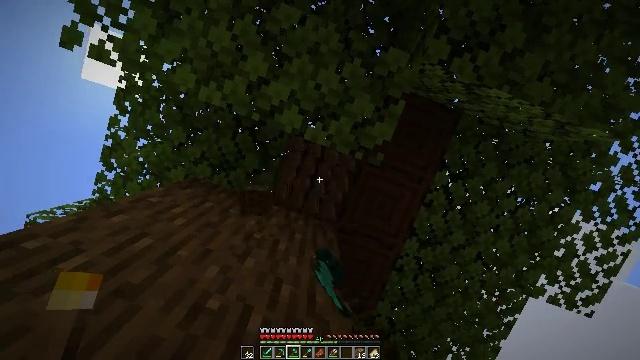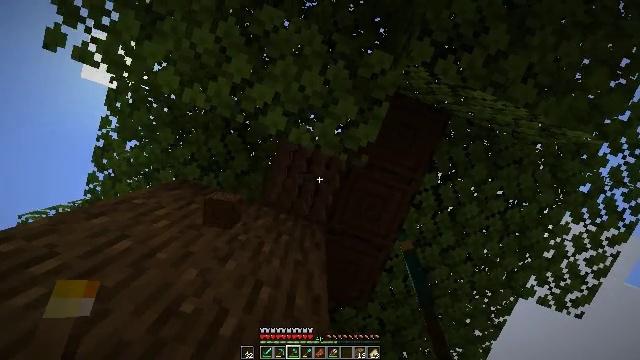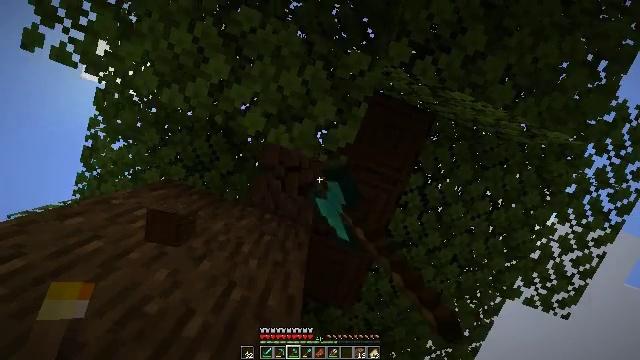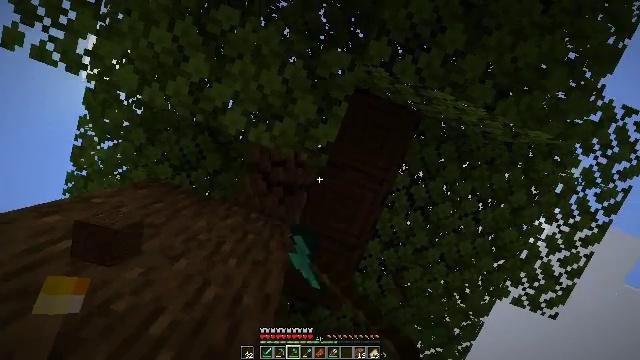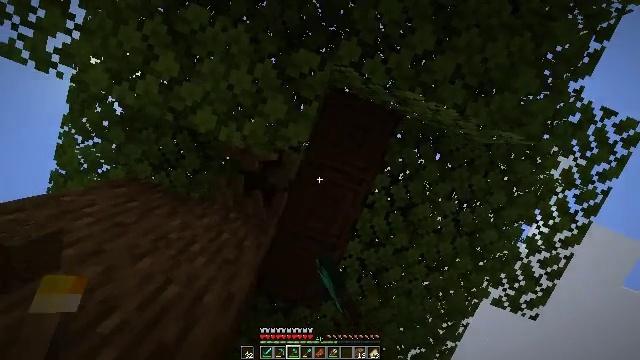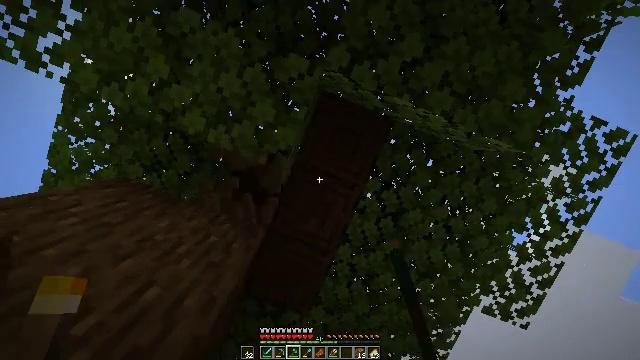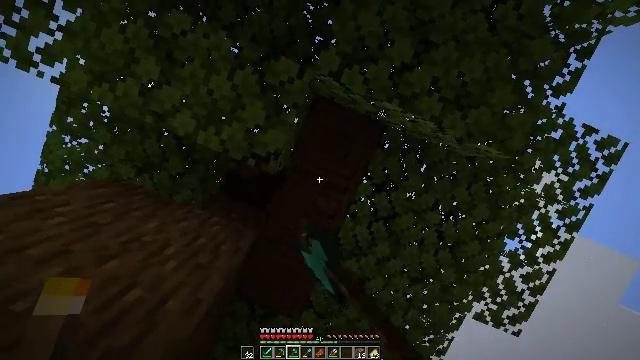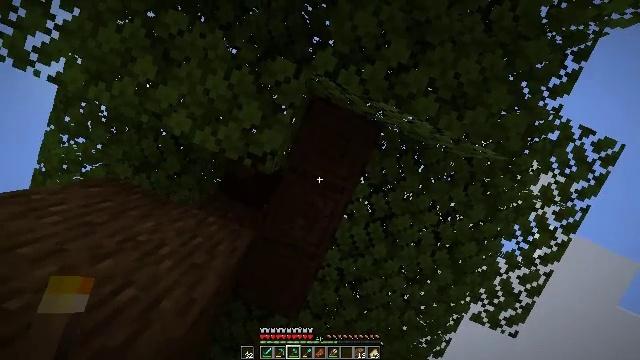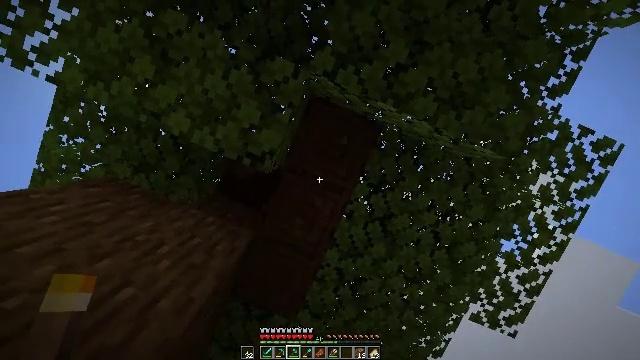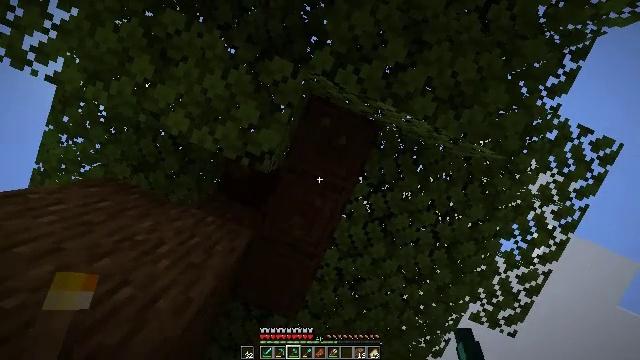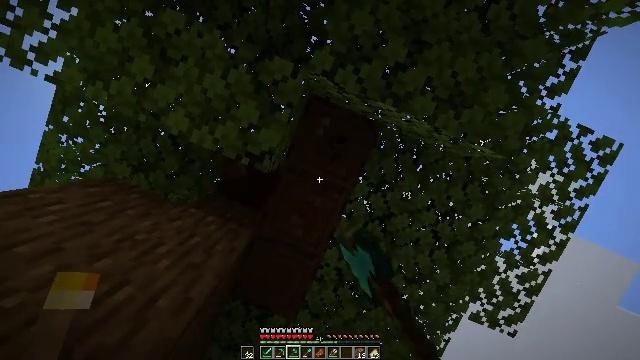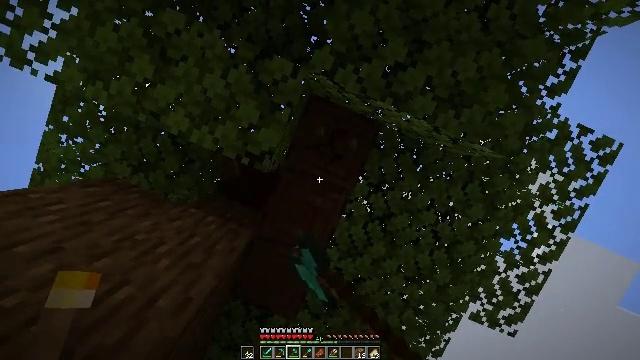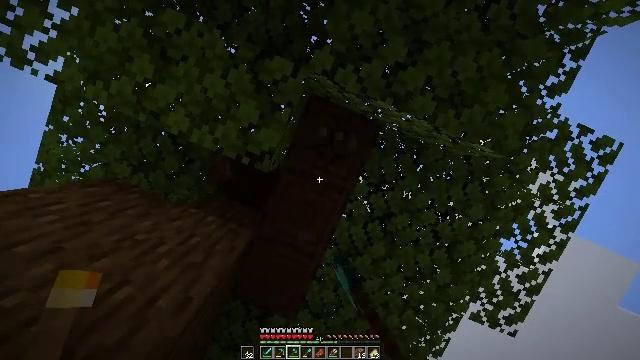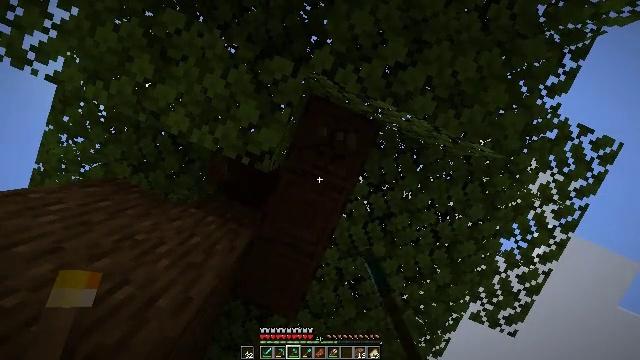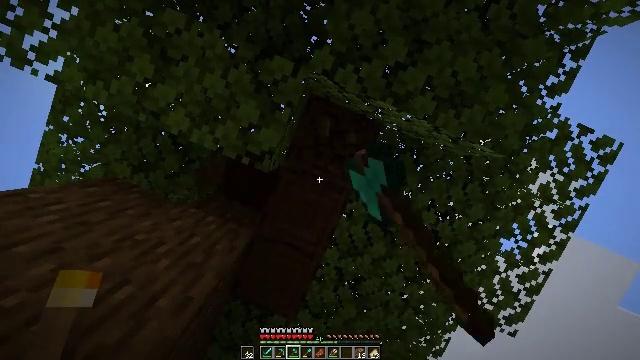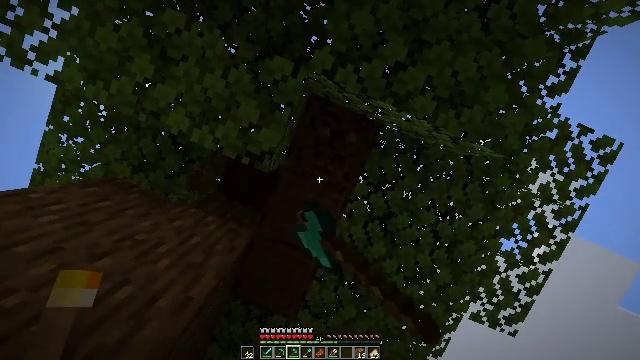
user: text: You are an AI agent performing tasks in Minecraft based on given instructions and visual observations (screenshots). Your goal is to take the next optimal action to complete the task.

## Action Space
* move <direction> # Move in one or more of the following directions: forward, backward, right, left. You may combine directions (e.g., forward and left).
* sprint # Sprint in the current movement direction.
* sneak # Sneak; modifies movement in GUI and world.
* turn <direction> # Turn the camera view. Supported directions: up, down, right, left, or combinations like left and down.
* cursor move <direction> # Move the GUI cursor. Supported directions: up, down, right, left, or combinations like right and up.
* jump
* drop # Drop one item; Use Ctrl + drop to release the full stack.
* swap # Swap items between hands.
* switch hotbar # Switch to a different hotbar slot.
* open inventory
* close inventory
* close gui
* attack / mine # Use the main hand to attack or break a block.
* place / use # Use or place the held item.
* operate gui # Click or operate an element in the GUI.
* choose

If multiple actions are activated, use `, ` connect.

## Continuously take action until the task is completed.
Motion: motion action
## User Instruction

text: Gather dark oak log for crafting.
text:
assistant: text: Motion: move right, attack / mine
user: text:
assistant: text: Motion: move right, attack / mine
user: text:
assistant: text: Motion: move right, attack / mine
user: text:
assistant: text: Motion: move right, attack / mine
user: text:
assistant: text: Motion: turn right, attack / mine
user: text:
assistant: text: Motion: attack / mine
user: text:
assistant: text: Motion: attack / mine
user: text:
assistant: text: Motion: attack / mine
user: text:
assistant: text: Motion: attack / mine
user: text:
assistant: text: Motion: attack / mine
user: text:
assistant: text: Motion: attack / mine
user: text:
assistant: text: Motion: attack / mine
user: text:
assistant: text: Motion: attack / mine
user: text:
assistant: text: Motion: attack / mine
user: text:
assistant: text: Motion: attack / mine
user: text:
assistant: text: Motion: attack / mine
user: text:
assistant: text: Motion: attack / mine
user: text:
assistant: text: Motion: attack / mine
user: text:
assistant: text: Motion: attack / mine
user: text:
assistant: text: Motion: attack / mine
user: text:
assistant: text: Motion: attack / mine
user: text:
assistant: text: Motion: attack / mine
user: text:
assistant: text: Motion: attack / mine
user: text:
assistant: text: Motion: turn down, attack / mine
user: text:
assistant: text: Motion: turn left and down, attack / mine
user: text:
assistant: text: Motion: attack / mine
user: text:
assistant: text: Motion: attack / mine
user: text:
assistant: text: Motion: attack / mine
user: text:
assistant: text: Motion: attack / mine
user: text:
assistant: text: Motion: turn left, attack / mine